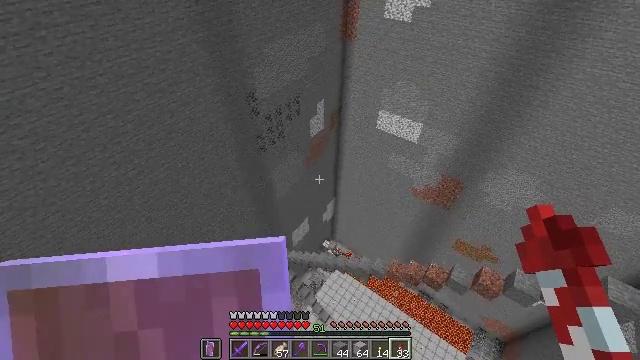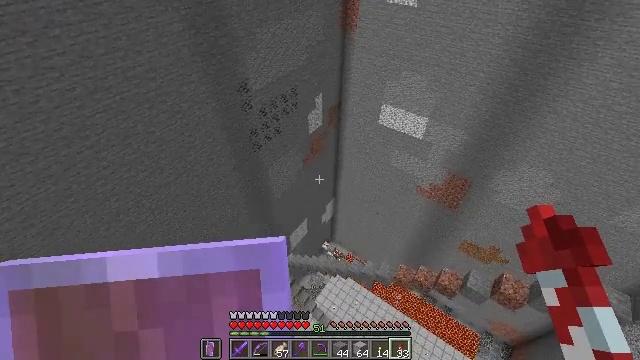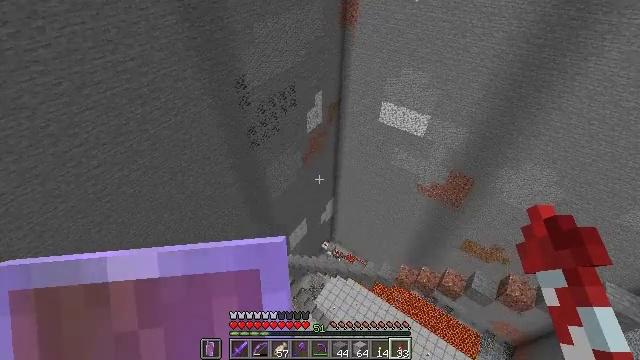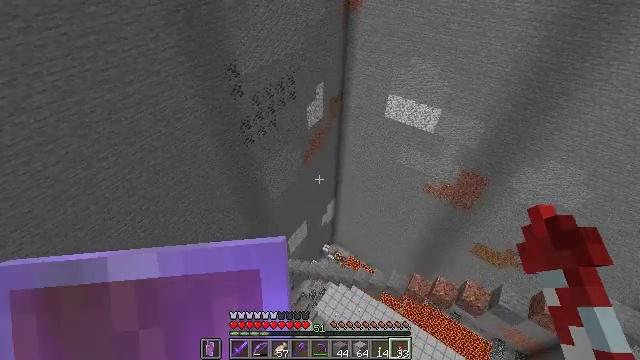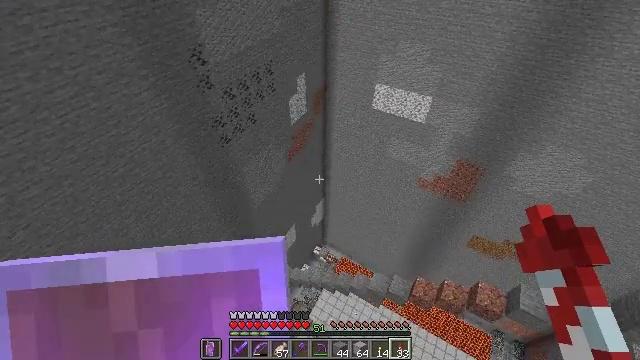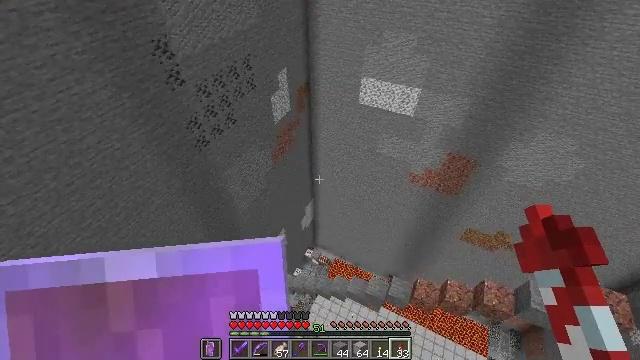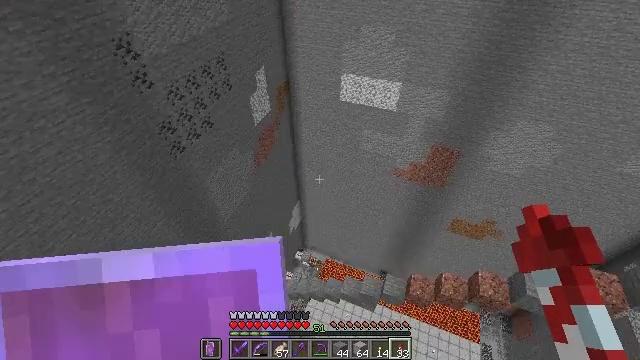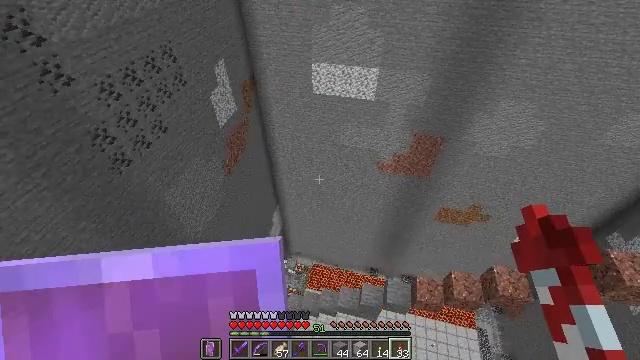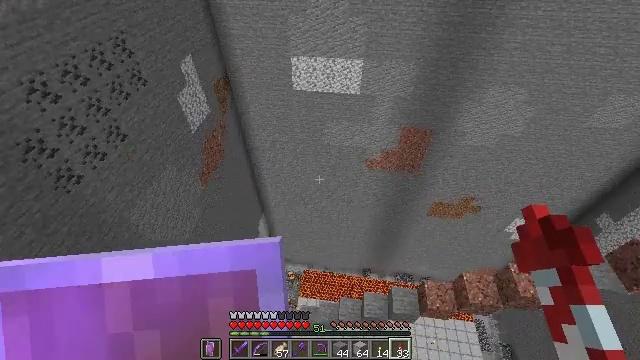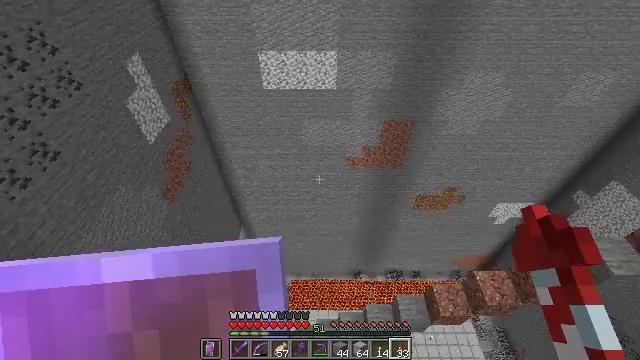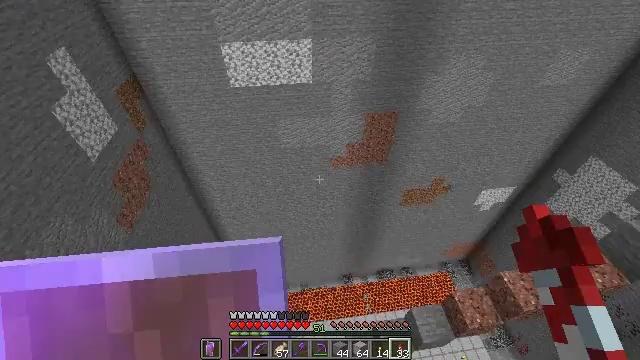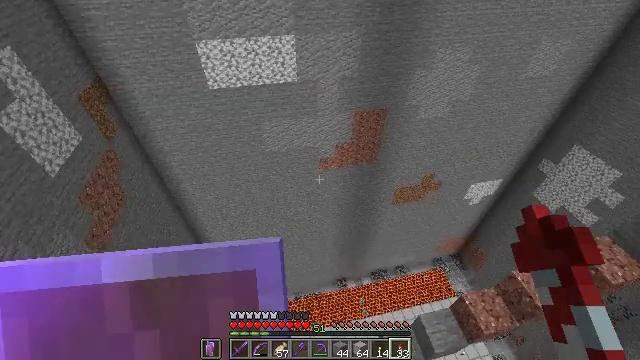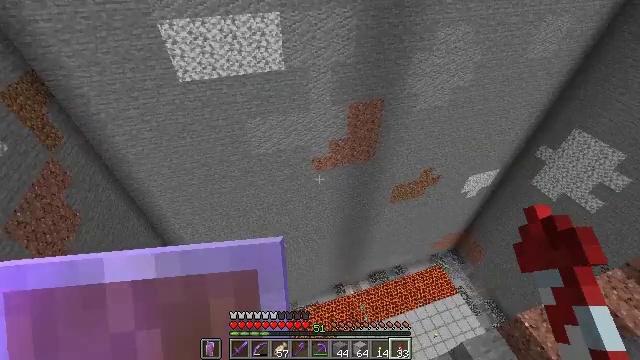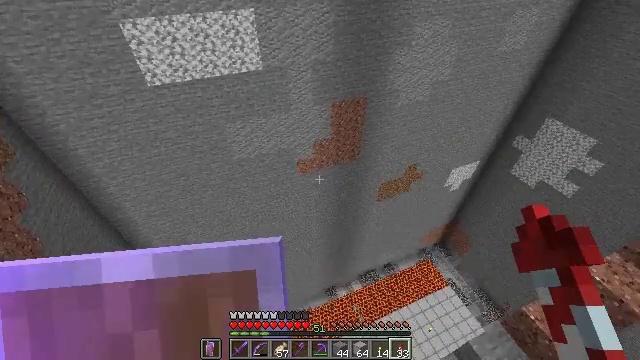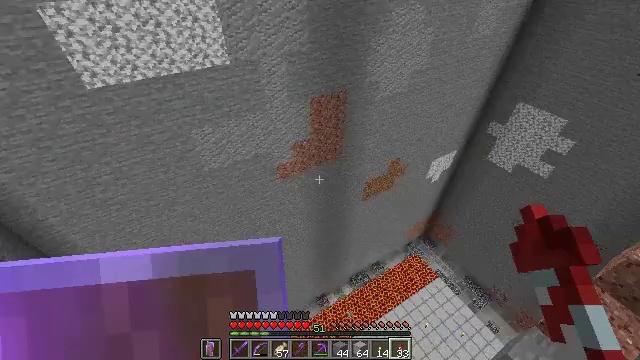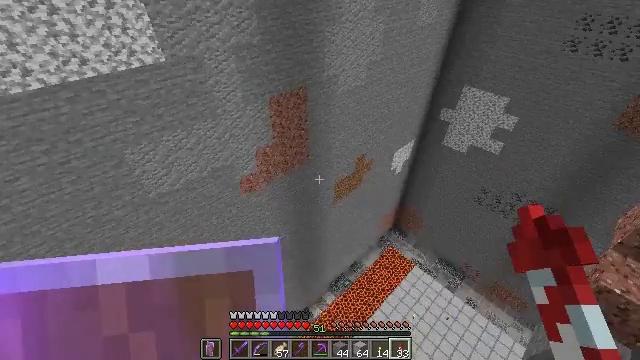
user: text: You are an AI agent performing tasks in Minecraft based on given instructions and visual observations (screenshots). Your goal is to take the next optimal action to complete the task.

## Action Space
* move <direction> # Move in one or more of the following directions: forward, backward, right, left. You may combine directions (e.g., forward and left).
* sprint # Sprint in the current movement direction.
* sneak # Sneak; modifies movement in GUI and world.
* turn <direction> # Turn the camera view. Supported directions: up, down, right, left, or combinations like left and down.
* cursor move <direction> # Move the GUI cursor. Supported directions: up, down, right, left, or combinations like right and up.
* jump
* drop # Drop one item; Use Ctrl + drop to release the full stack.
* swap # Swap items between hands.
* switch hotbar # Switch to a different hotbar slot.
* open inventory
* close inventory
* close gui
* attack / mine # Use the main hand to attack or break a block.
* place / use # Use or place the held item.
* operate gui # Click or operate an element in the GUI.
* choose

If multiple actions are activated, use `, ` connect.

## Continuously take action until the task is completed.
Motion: motion action
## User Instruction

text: Hunt mobs.
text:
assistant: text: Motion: no_op
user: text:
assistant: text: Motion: no_op
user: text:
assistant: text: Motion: no_op
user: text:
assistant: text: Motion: turn right
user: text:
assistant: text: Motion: turn right
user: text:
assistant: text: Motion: turn right
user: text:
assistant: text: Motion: turn right
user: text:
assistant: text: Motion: turn right
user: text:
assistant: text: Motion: turn right
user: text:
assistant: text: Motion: turn right
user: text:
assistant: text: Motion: turn right
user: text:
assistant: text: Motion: turn right
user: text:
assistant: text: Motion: turn right
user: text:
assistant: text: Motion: turn right
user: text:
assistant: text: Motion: turn right and up
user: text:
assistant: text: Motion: turn right and up
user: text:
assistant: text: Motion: turn right and up
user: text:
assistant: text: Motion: turn right and up
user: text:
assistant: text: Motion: turn right
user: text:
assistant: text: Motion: turn right
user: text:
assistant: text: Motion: turn right
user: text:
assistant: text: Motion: turn right
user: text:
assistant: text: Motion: turn right
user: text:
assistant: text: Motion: turn right
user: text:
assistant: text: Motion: turn right
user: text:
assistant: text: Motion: turn right
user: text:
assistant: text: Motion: turn right
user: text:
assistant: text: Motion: turn right and up
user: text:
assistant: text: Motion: turn right and up
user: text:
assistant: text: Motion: turn right and up